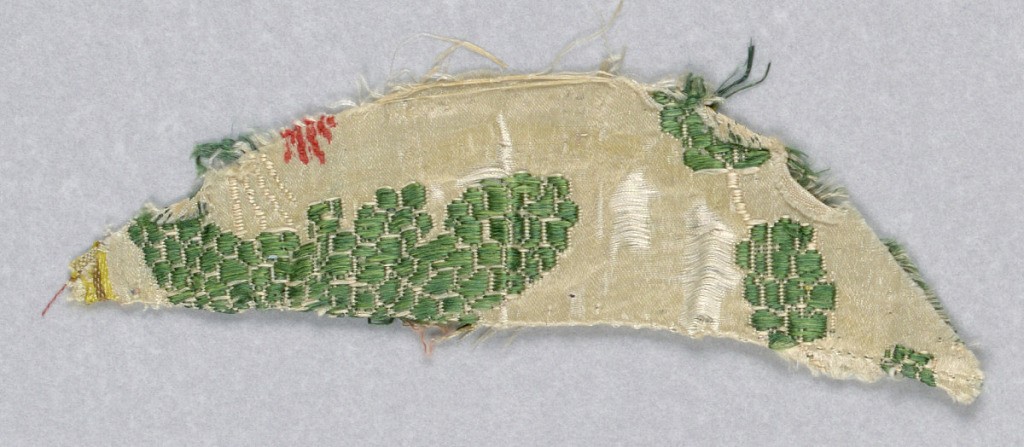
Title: Textile
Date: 17th century
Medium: silk Technique: 7/1 satin weave with discontinuous supplementary weft patterning (brocaded)
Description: White satin ground, with hunters, dogs, lions, peacocks, and trees brocaded in brillian polychrome silks and blue, red, and tan chenille.